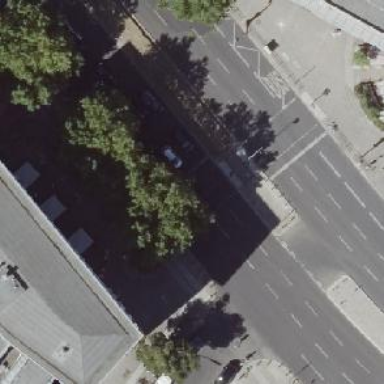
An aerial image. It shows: Asphalt footway with crossing controlled by traffic signals.